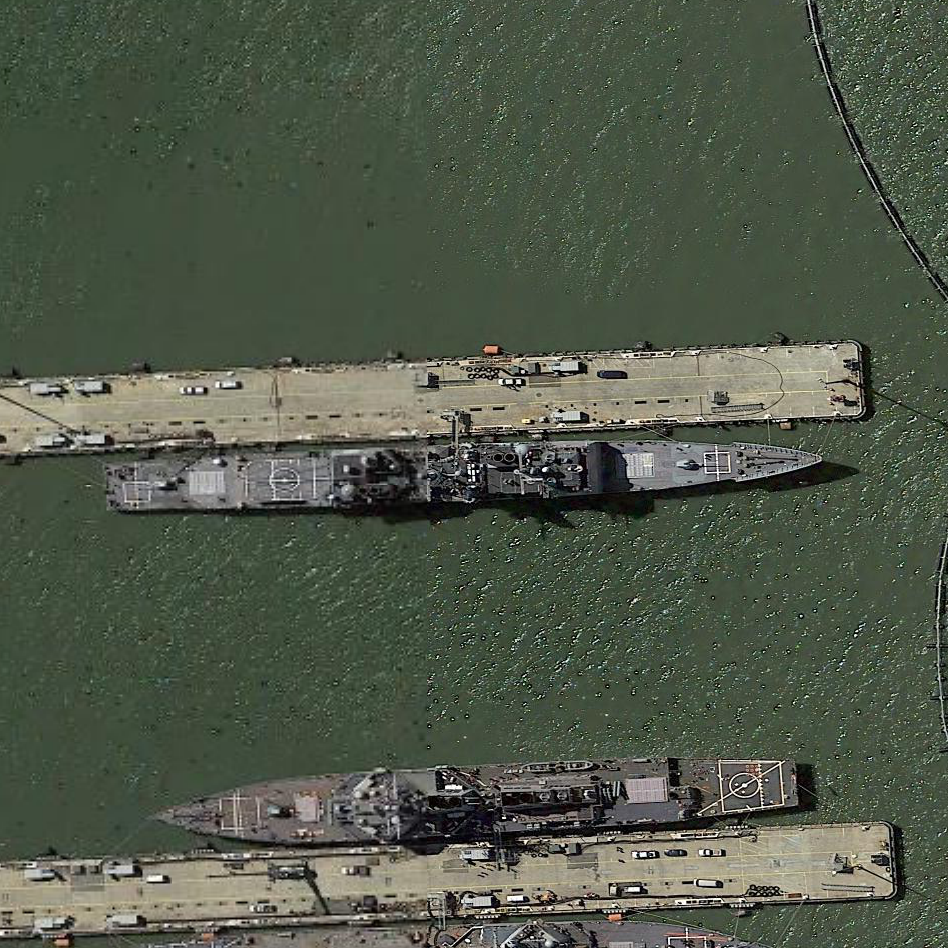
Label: cruiser